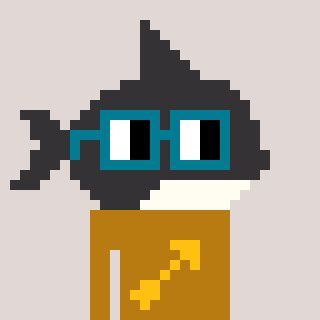
a pixel art character with square dark green glasses, a orca-shaped head and a gold-colored body on a warm background